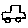
Label: car